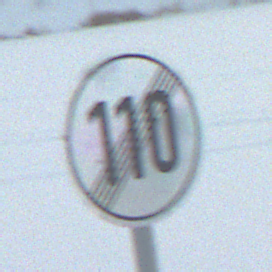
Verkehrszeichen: EndeGeschwindigkeit110
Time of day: SunriseSunset
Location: Outdoor (Nature)
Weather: PartlyCloudy
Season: NotSpecified
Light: Natural